Question: I am working on a homework assignment where I had to convert all of the static arrays in a program into dynamic arrays using pointers. I am pretty sure I am understanding the concept, I have made the changes and my program runs. The problem is with my output results. I suspect I am inputting the data incorrectly from the file I am using. Here is a pic of my issue as well as relevent code:
EDITS FROM 9/21 AFTER THIS POINT:

'''
#include "Ch9_Ex7.h"
int main()
{
int numCandidates;
string *allCandidates;
int *votes;
int index, totalVotes;
ifstream infile;
allCandidates = new string[1];
votes = new int[1];
infile.open("./Ch9_Ex7Data.txt");
if (!infile)
{
cerr << "Cannot open input file. Program terminates!" << endl;
return 1;
}
// read number of candidates
readVotes (infile, votes, allCandidates, numCandidates);
//delete [] votes;
//delete [] allCandidates;
'''
'''
#include "Ch9_Ex7.h"
void readVotes (ifstream & infile, int *&votes,
string *&allCandidates, int & numCandidates)
{
// read number of candidates
infile >> numCandidates;
infile.ignore(); // carriage return
//delete [] votes;
//delete [] allCandidates;
allCandidates = new string[numCandidates];
votes = new int[numCandidates];
for (int index = 0; index < numCandidates; index++)
{
infile >> votes[index];
infile.ignore(); // space
getline(infile, allCandidates[index]);
}
}
'''
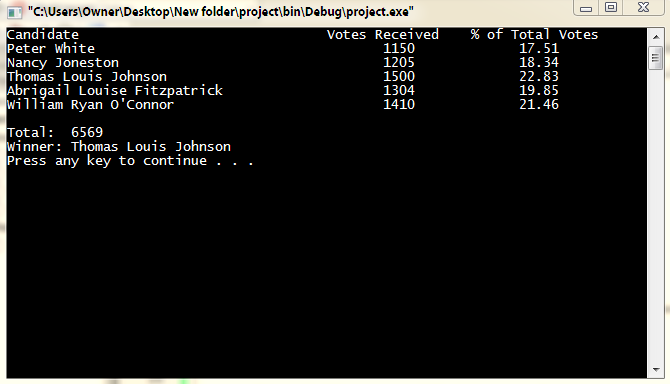
Answer: You are creating an array of one 'char' and one 'int' with this code:
'''
allCandidates = new char[1];
votes = new int[1];
'''
I believe you meant:
'''
allCandidates = new char[numCandidates];
votes = new int[numCandidates];
'''
which creates dynamic arrays of size 'numCandidates'.
Also, as you are inputting names of candidates you probably wanted to use 'std::string' like so:
'''
string *allCandidates;
allCandidates = new string[numCandidates];
'''
(Thanks to Ben Voigt for pointing that out) And since you're inputting their full name you'll need to input it differently. Perhaps use 'getline()':
'''
getline(cin, allCandidates[i]);
'''
In response to your edit:
You will have to pass your pointers as references like so:
'''
void readVotes (ifstream & infile, int *&votes, string *&allCandidates, int & numCandidates)
'''
and free them in 'main()'
'''
delete[] votes;
delete[] allCandidates;
'''